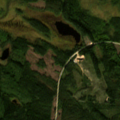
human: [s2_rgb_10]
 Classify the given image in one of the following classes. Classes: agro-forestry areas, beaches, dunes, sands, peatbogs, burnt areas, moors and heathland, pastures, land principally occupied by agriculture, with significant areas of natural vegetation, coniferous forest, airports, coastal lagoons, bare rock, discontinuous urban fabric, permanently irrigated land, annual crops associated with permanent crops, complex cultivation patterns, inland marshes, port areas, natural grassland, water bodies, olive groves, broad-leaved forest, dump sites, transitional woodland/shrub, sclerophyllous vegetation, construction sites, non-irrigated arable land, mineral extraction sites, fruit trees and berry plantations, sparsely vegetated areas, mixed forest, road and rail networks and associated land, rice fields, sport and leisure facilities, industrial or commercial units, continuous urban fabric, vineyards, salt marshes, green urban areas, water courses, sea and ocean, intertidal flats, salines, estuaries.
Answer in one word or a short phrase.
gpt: coniferous forest, mixed forest, transitional woodland/shrub, peatbogs